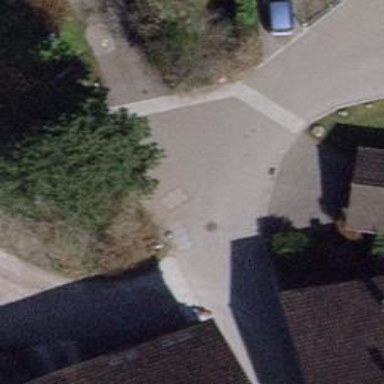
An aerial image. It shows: Residential road with asphalt surface and no sidewalks.